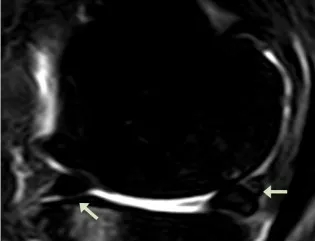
MRI sagittal . Pretreatment MRI scans. Sequential image, 5/20.
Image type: radiology (mri)